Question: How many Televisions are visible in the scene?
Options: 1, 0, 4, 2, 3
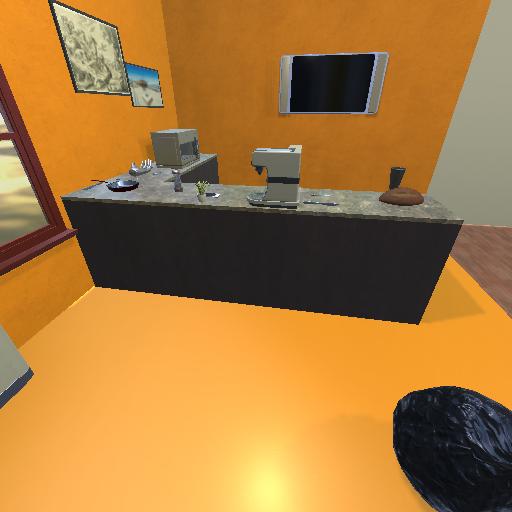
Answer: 1